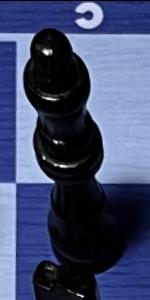
Label: Queen_Black